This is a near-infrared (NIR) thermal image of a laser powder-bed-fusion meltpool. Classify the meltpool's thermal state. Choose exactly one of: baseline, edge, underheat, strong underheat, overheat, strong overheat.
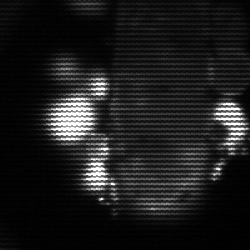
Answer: strong underheat